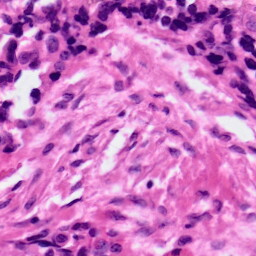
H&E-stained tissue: Ovarian